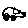
Label: car